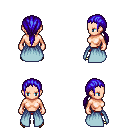
a pixel art fantasy rpg character, female body template, human, light skin, overskirt, red pants, blue ponytail hairstyle, gold boots, four views (front, back, left, right), 2x2 character sprite sheet, small pixel art, hard edges, no anti-aliasing